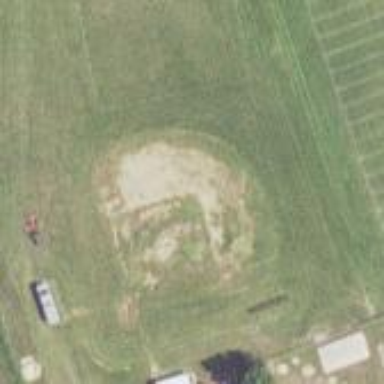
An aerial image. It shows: Baseball pitch for leisure and sports activities.